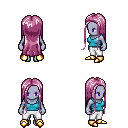
a pixel art fantasy rpg character, female body template, dark elf, purple skin, teal pirate shirt, white pants, pink extra-long hairstyle, gold boots, four views (front, back, left, right), 2x2 character sprite sheet, small pixel art, hard edges, no anti-aliasing